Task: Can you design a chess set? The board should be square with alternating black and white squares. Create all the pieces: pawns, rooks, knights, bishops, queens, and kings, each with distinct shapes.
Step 5044:
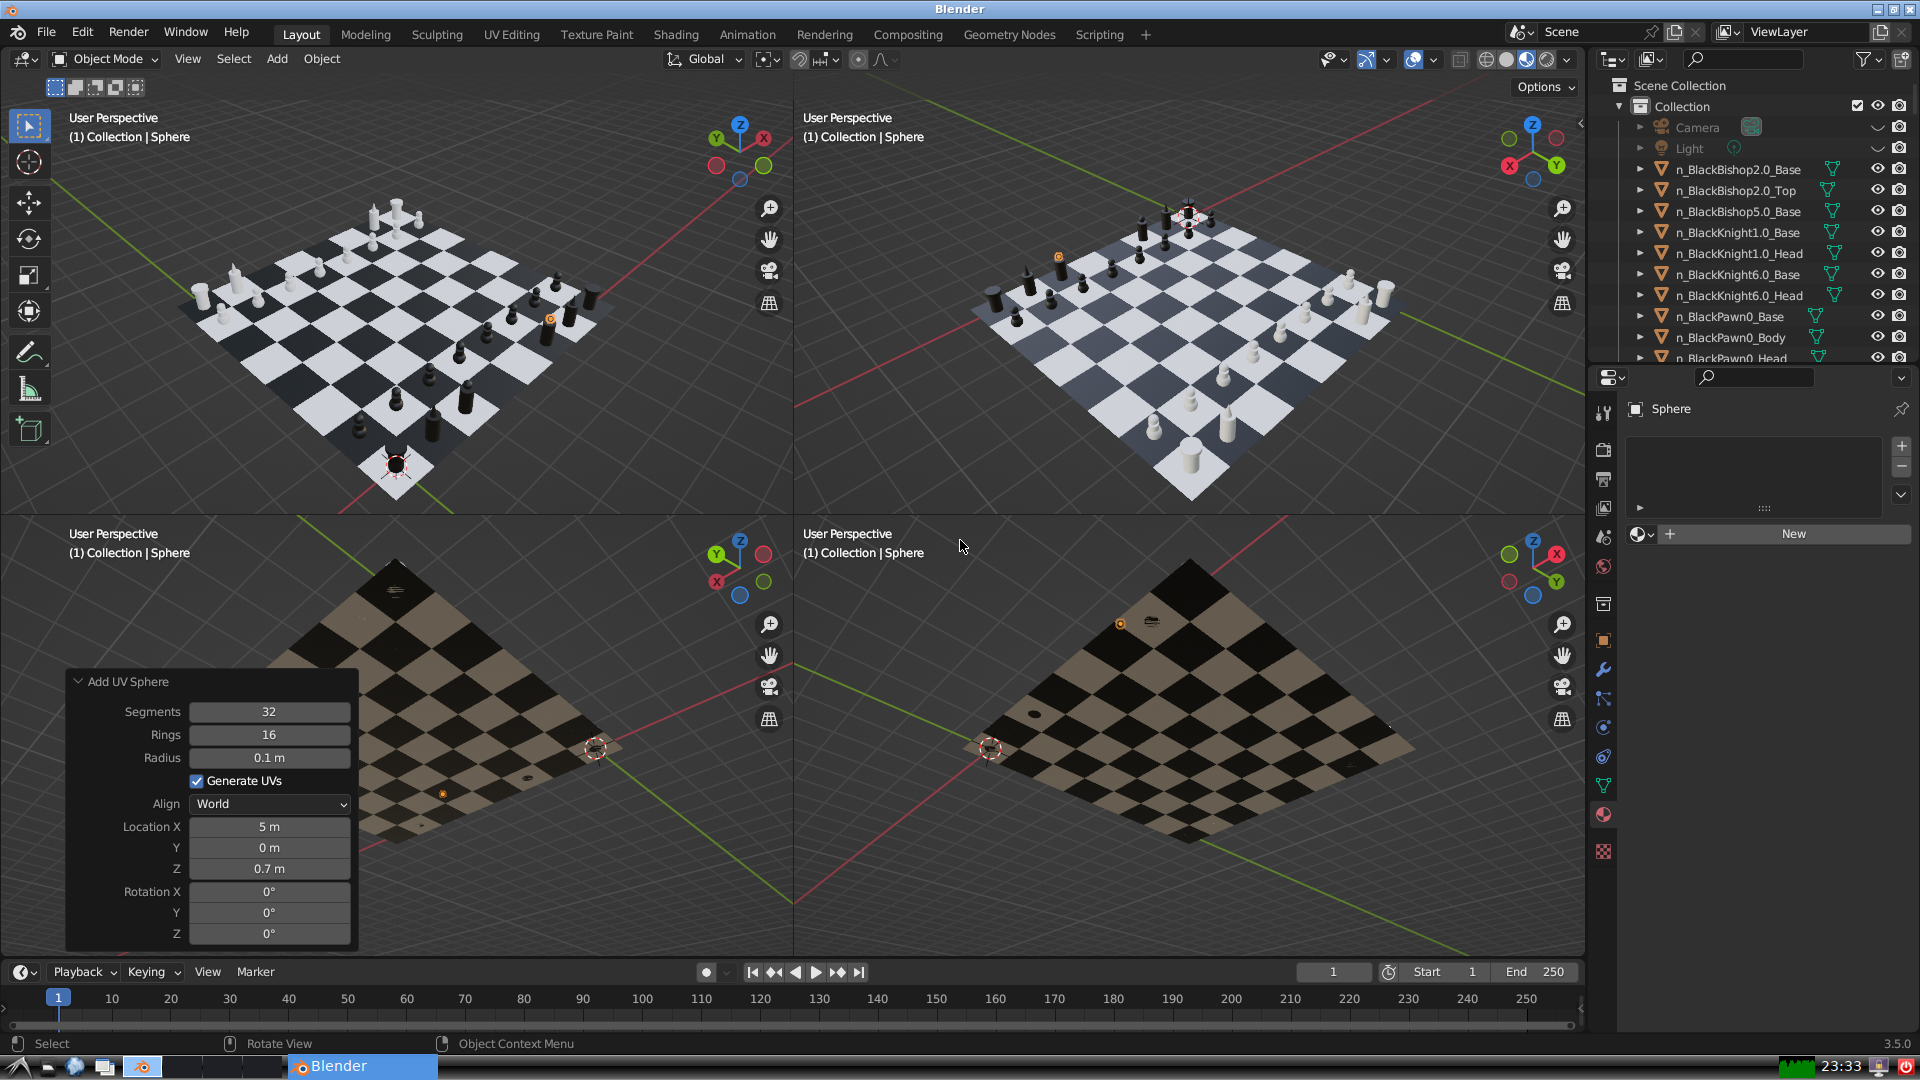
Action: {"key_press": ['Ctrl, Home']}